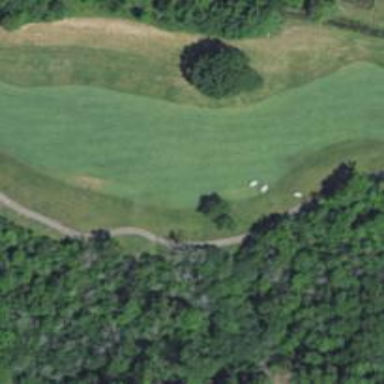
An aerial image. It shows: Golf hole.